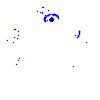
Particle: electron